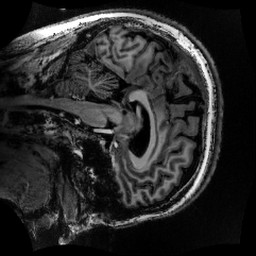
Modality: MP2RAGE
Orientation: sagittal
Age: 37
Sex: male
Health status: healthy